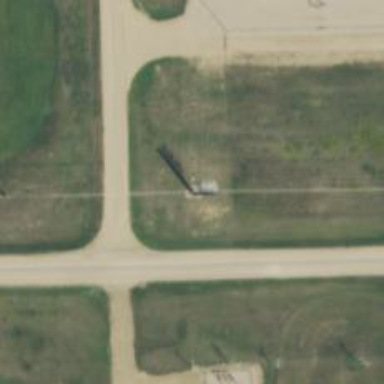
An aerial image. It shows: Power pole.